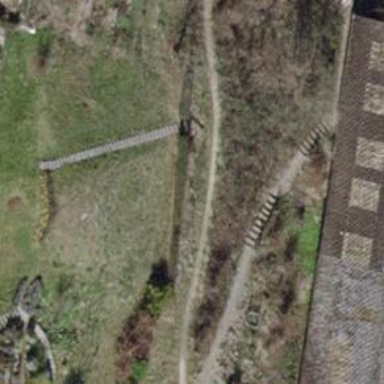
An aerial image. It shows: Pebblestone path.